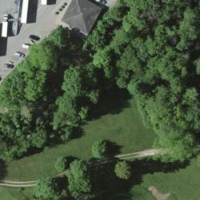
EUNIS habitat code: 44
Species observed at this site:
Milvus milvus
Polygonum aviculare